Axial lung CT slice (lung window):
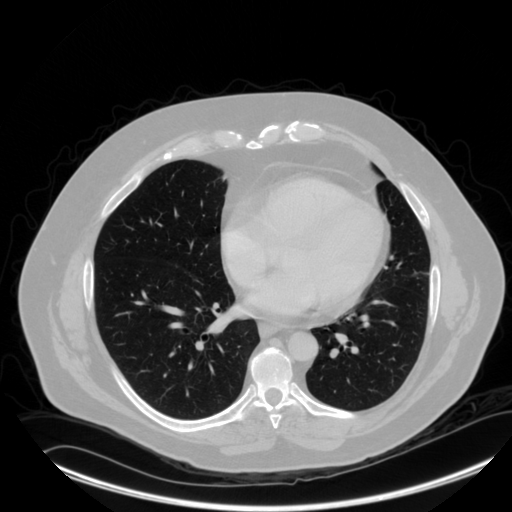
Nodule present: no